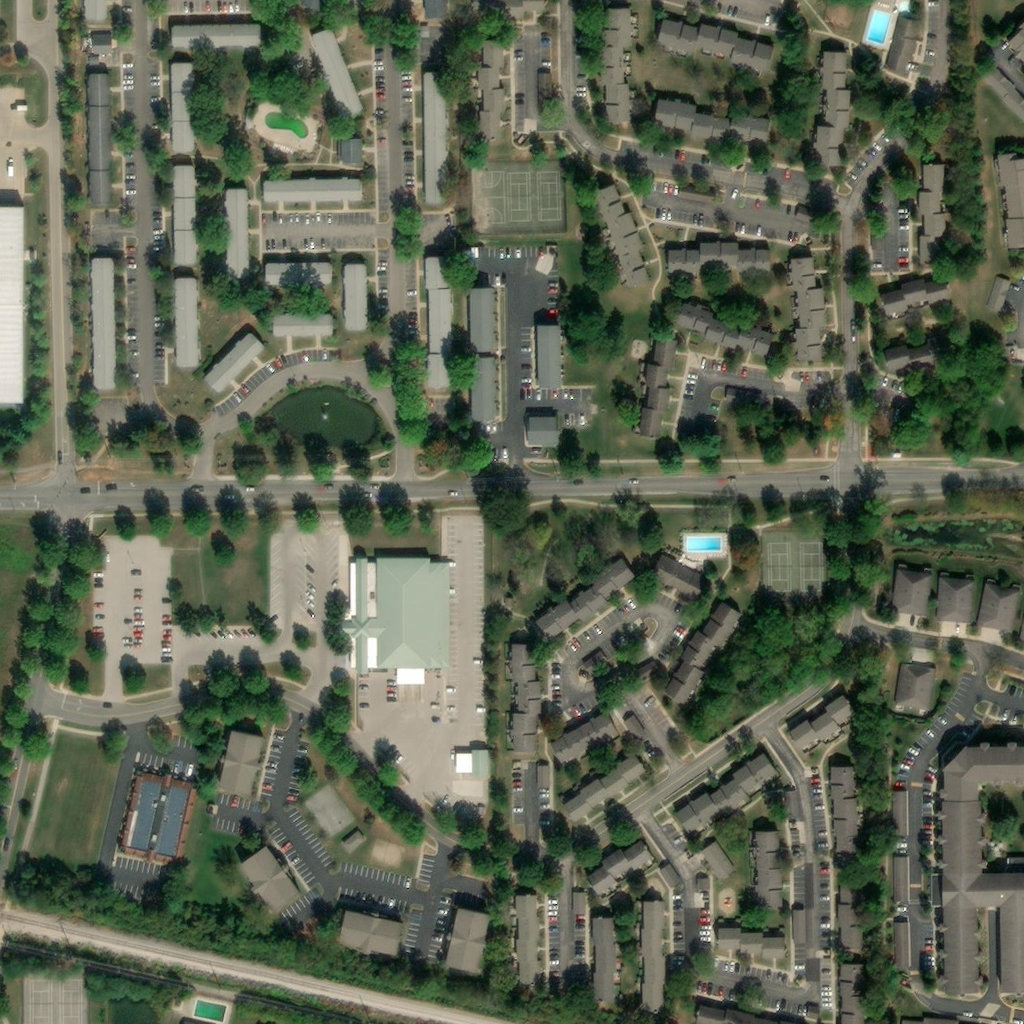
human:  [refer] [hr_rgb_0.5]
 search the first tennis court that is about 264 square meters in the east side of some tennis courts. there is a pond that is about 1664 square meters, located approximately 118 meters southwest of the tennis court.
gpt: <box>[[52, 16, 54, 21, 0]]</box>